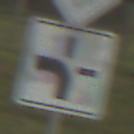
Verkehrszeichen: VerlaufVorfahrtsstrasse1
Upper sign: Vorfahrtsstrasse
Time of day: SunriseSunset
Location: Outdoor (Nature)
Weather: PartlyCloudy
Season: NotSpecified
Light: Natural